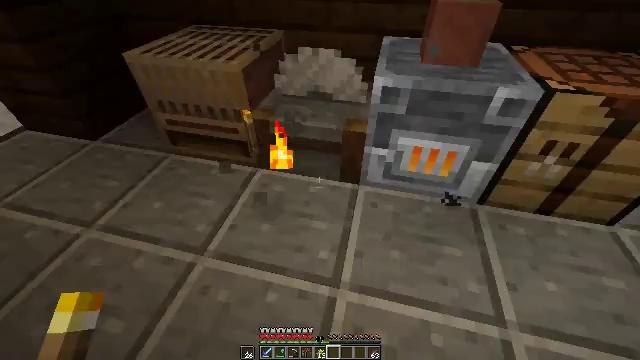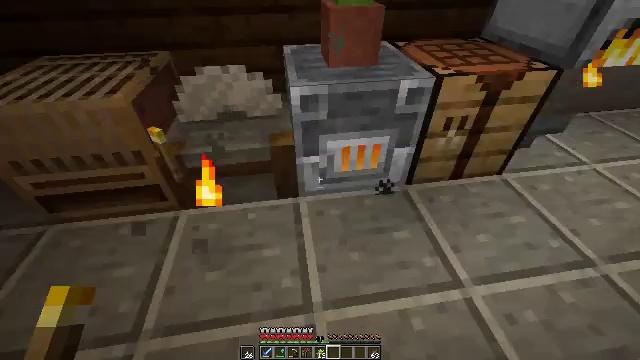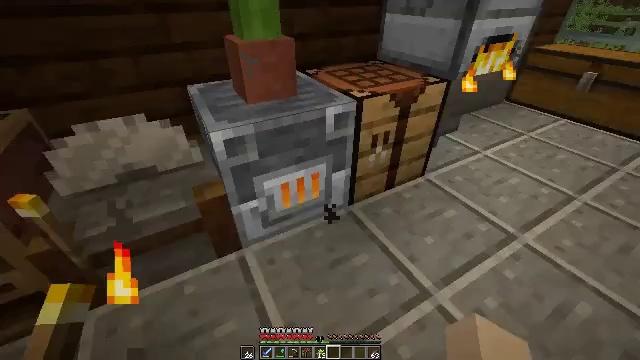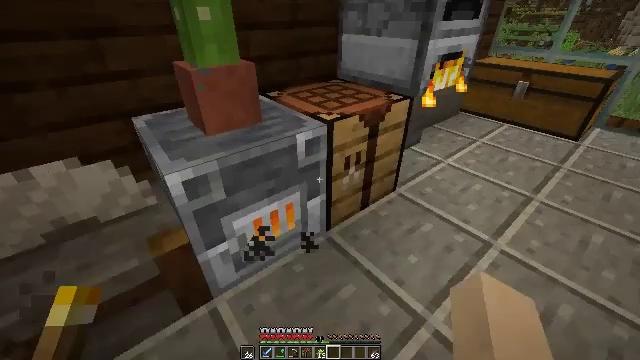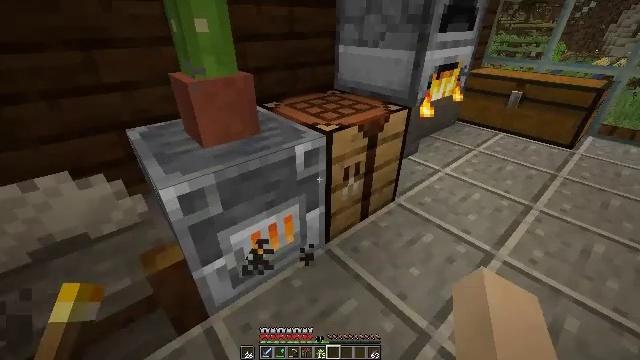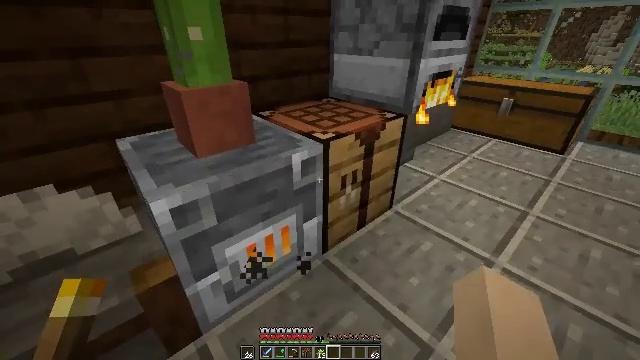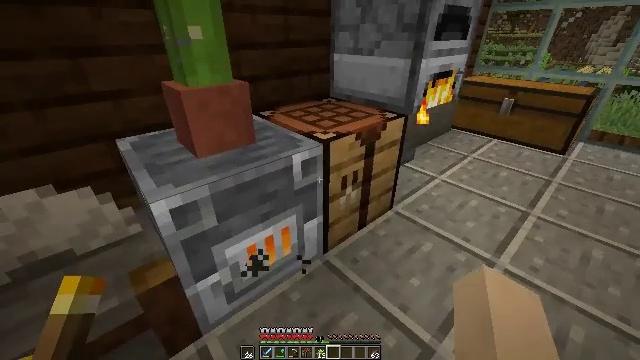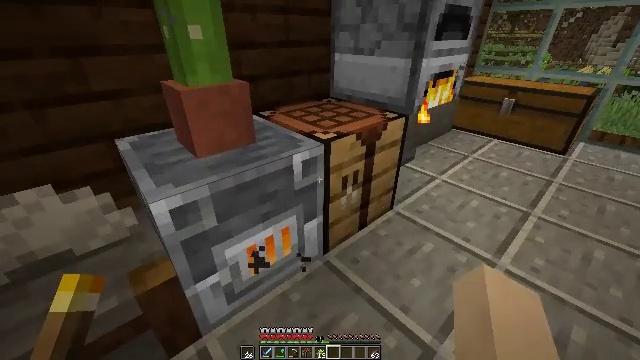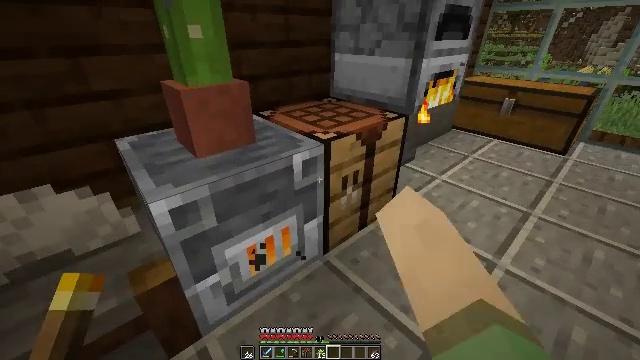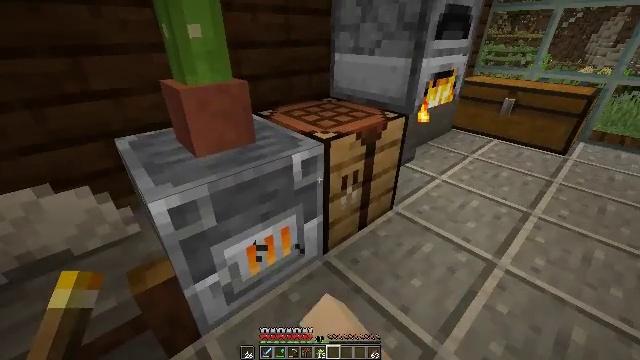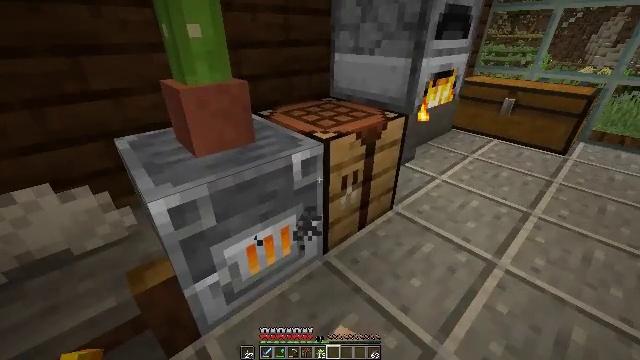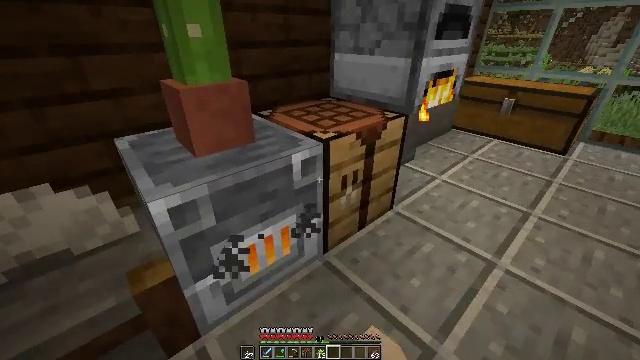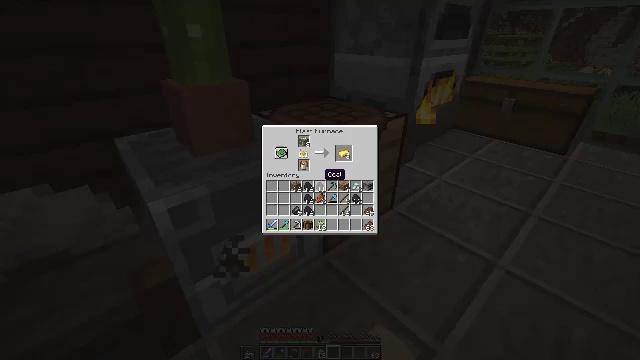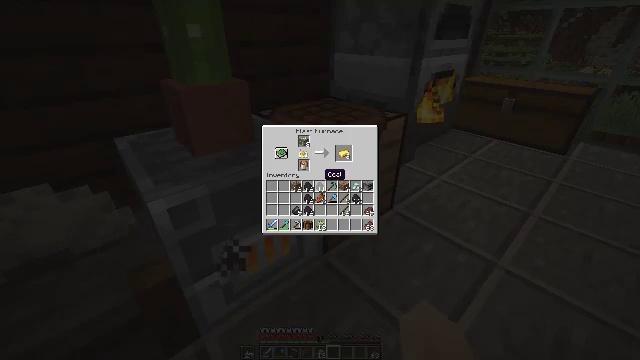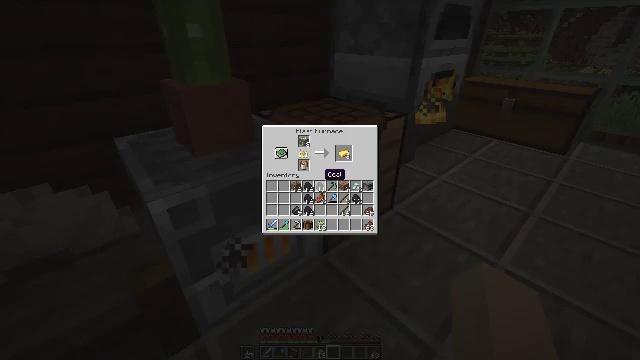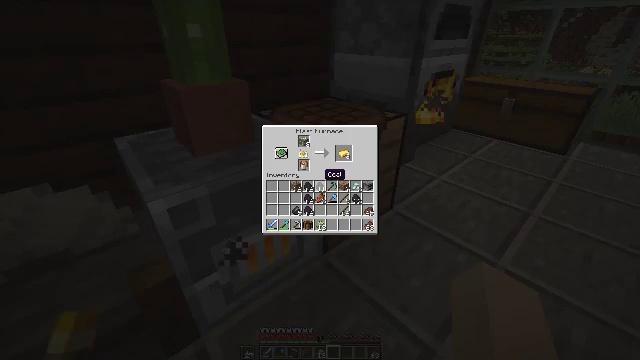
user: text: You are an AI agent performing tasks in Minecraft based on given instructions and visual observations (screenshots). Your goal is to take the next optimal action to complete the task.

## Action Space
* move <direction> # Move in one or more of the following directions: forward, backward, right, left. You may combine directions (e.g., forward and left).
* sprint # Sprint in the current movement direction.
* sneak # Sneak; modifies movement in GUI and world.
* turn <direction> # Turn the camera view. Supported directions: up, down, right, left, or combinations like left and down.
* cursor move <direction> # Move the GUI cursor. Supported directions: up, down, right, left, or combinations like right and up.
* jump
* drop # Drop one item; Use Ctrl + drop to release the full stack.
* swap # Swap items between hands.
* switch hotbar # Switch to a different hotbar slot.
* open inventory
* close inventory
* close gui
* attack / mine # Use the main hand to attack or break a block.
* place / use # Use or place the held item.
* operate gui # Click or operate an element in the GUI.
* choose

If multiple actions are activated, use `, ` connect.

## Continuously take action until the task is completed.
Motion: motion action
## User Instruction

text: Break the potted cactus to collect it.
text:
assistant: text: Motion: move forward, turn right and up
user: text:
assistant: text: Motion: move forward, turn right and up
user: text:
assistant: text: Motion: turn right and up
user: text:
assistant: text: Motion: turn right and up
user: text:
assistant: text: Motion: turn right and up
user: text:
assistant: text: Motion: no_op
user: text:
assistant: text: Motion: use / place
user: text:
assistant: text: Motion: use / place
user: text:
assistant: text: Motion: use / place
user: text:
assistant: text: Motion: no_op
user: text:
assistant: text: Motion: no_op
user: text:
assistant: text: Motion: no_op
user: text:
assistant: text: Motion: no_op
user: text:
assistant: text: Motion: no_op
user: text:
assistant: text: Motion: no_op
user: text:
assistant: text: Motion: no_op
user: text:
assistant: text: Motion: no_op
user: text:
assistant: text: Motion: no_op
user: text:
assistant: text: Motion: no_op
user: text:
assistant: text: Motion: no_op
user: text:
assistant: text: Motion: no_op
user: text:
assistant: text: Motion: no_op
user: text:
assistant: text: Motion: no_op
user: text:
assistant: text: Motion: no_op
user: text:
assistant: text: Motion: no_op
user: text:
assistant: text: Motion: no_op
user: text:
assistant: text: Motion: no_op
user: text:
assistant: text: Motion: no_op
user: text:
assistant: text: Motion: turn right
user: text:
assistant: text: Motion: no_op